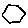
Label: hexagon